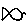
Label: fish